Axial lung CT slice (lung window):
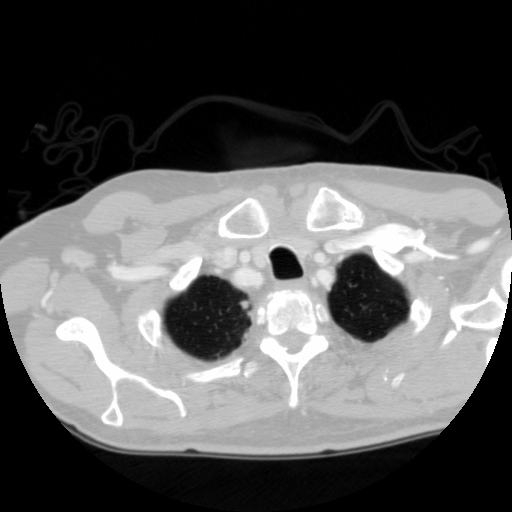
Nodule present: yes
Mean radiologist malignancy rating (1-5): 1